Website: macys
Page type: delivery-shipping
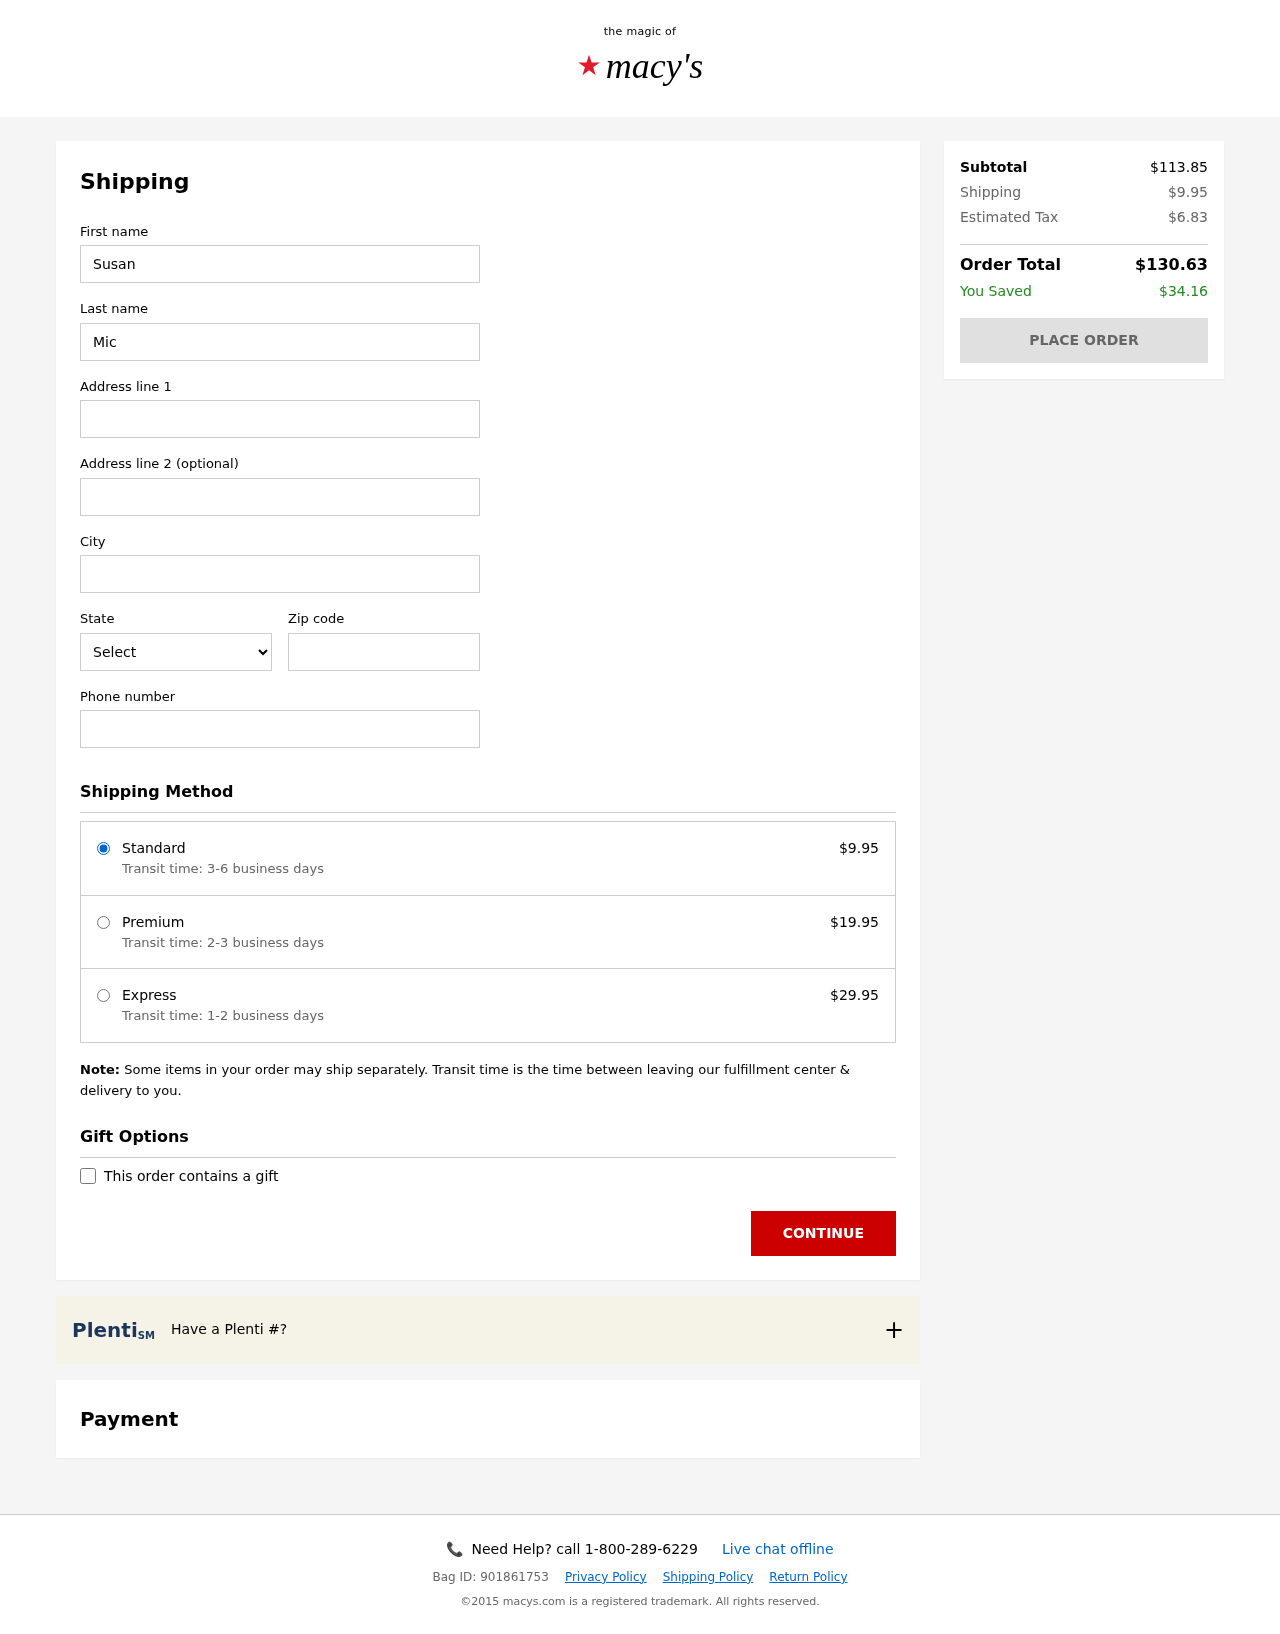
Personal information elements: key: PII_CITY
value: Serranoport
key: PII_FIRSTNAME
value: Susan
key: PII_LASTNAME
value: Michael
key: PII_PHONE
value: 7116507774
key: PII_POSTCODE
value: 11032
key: PII_STATE_ABBR
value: KS
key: PII_STREET
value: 130 Samantha Viaduct Apt. 400
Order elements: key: ORDER_SHIPPING_COST
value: $9.95
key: ORDER_SHIPPING_PREMIUM
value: $19.95
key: ORDER_SHIPPING_EXPRESS
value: $29.95
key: ORDER_SUBTOTAL
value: $113.85
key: ORDER_TAX
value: $6.83
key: ORDER_TOTAL
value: $130.63
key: ORDER_SAVINGS
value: $34.16